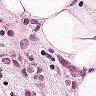
Metastatic tissue present: yes